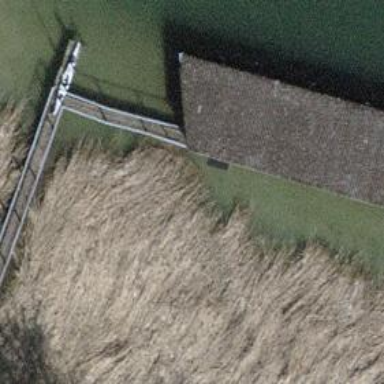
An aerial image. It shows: Pier made of metal.